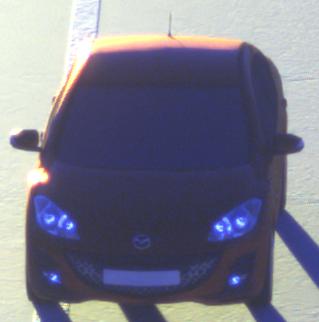
Make: Mazda
Model: 3 1.6
Detailed model: 3 (BL)
Model produced from: 2009/05
Model produced until: 2010/12
Doors: 5
Color: orange
Road condition: dry road
Daytime: sunrise or sunset
Contrast: high contrast